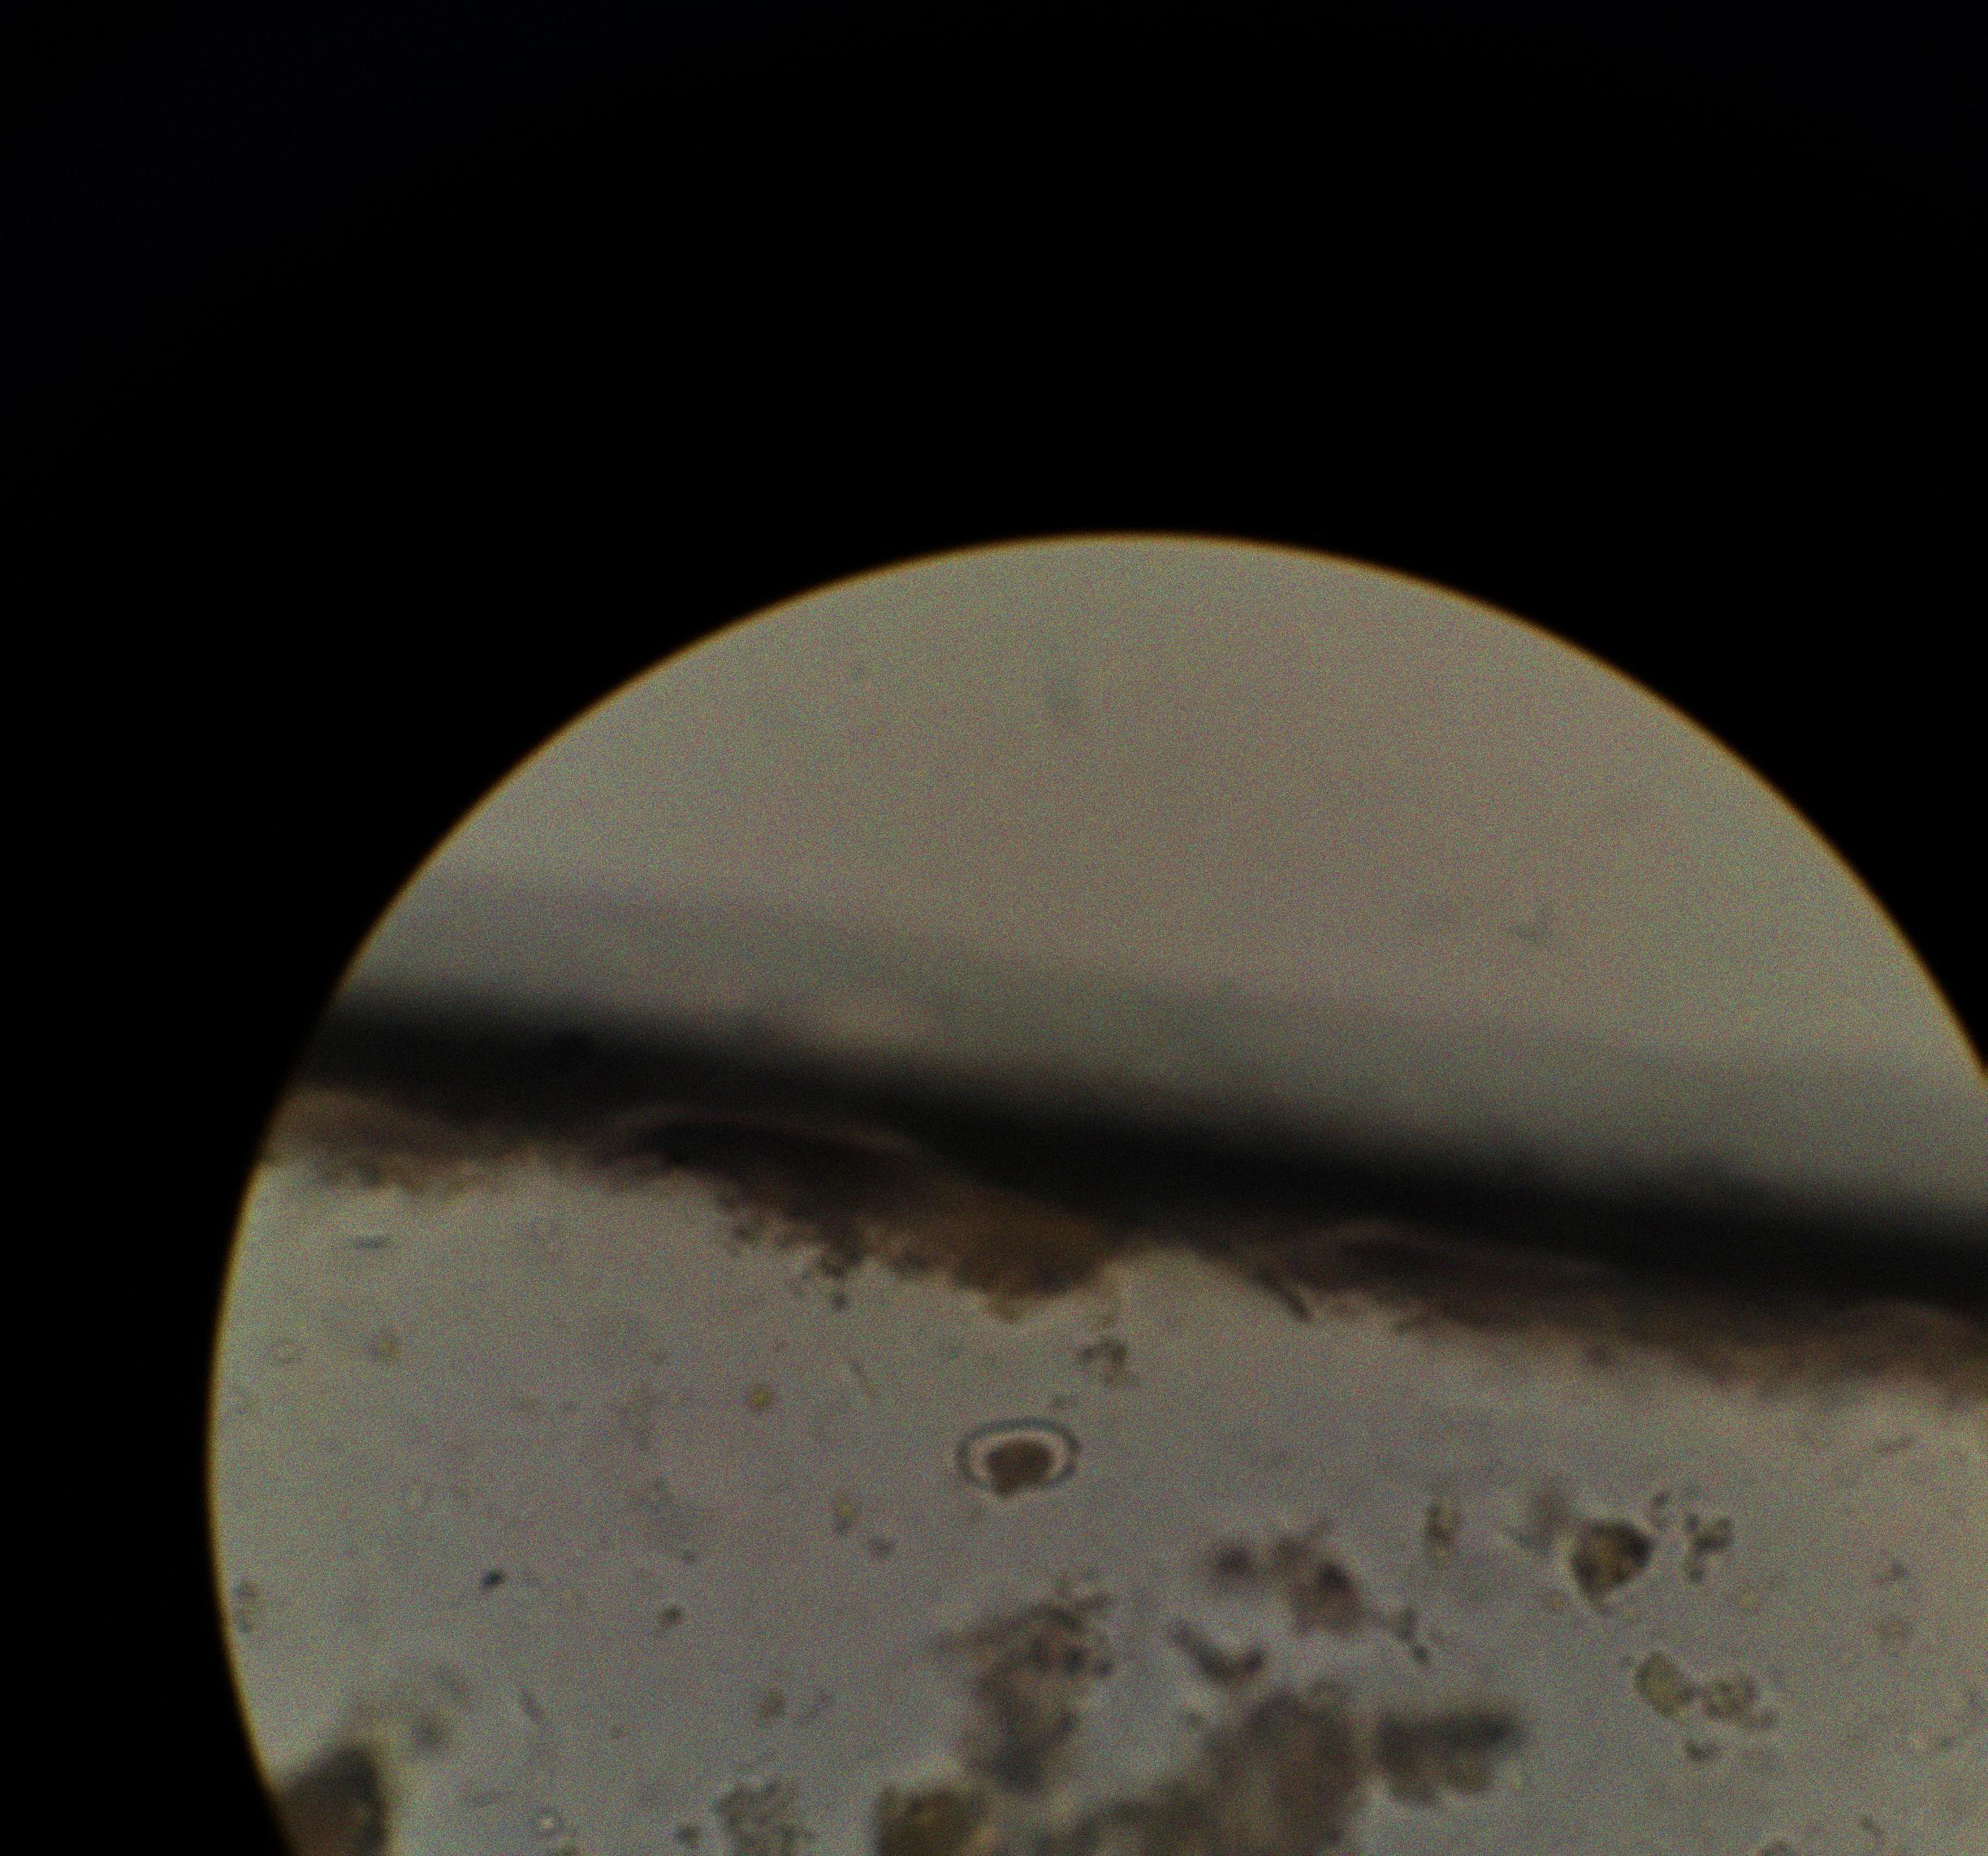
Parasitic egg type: Capillaria philippinensis